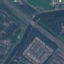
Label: Highway